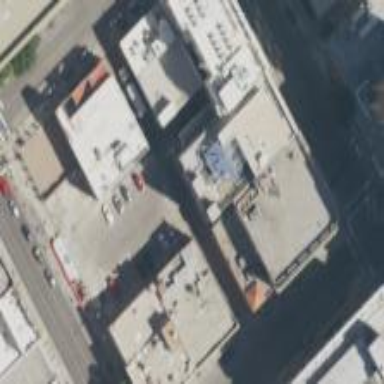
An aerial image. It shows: Office building.